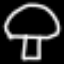
Label: mushroom